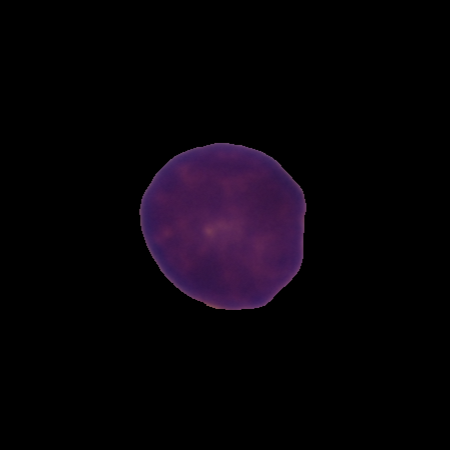
Label: healthy